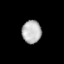
Tissue: lung
Cell type: Epithelial cells
Senescence score: 0.202
Nuclear area (px): 433
Mean DAPI intensity: 181.501